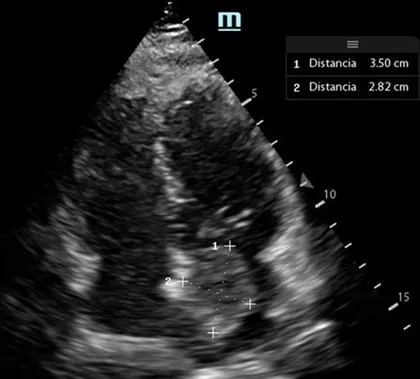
Apical 4 chamber view. Mass in left atrium.
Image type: radiology (ultrasound)